Current action and preconditions to check: trajectory_clear

Your task: For each precondition in the list above, predict whether it will hold at this action.

Consider the current scene as observed from the mobile robot's camera, and analyze the predicted future states of all dynamic agents (e.g., people, animals, vehicles, or any moving entities) within the NEXT SECOND.

IMPORTANT: Only answer "very likely" if you are absolutely certain—based on strong, clear evidence—that a dynamic agent will violate the precondition in the predicted future state. Do NOT answer "very likely" for unlikely, ambiguous, or low-probability risks.

Ask yourself for each precondition: Is there a high probability, with clear and convincing evidence, that the predicted future states of any dynamic agent will interfere with the predicted future state of the currently executing action within the NEXT SECOND, causing that precondition to fail?

Assess the risk level based on these predictions. Use "likely" or "very likely" if motions create a clear risk of interference.

Use "neutral" or "improbable" if agents are nearby but their predicted paths are clearly diverging or non-conflicting.

Failure Risk Categories: "very improbable", "improbable", "neutral", "likely", "very likely"

Answer Format: Output ONLY the probability_of_failure value from these categories: "very improbable", "improbable", "neutral", "likely", "very likely"

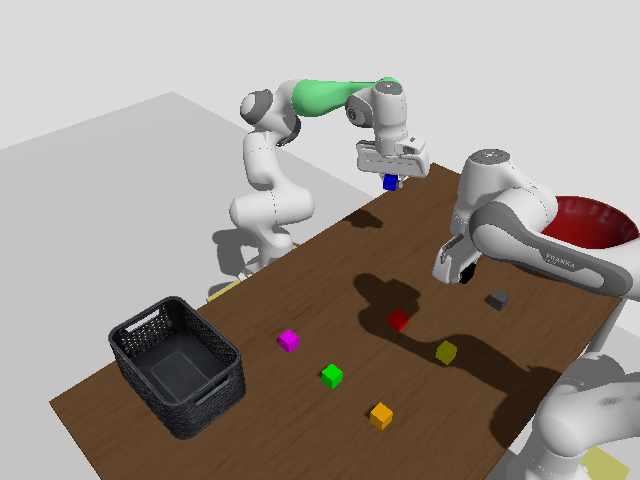

Answer: very improbable